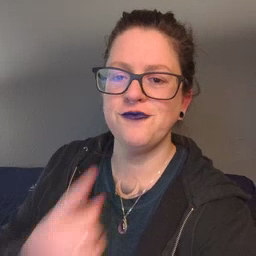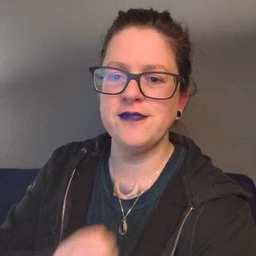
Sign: red